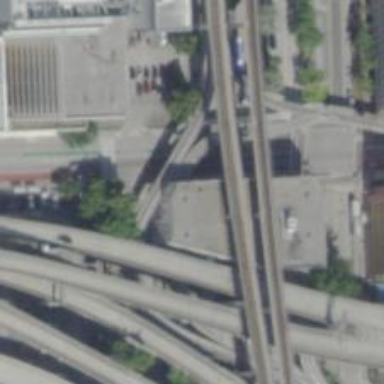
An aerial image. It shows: Yard tunnel serving as building passage for electrified monorail railway.